Question: In learning SpriteKit so I'm making a scene with 1 buttons. I do not understand the way positions work. What I read was that 0,0 was the bottom left corner and the default anchor point is in the middle of each button '(0.5,0.5)'. The scene is 'scene.scaleMode = .AspectFill'. If I write:
'''
self.playButton.position = CGPointMake(self.playButton.size.width/2,CGRectGetMidY(self.frame))
self.addChild(self.playButton)
'''
I get what is in the screenshot below.
If I set the 'playbutton.position.x' to be 'self.playbutton.size.width/2' then I would assume it would be on the left edge of the screen. Not weirdly somewhat off the screen. I've read the documentation about size for a couple of days now and I still can't seem to understand it. I've also explicitly set:
'''
self.size.width = 768
self.size.height = 1024
'''
Meaning the scene 'size' 'width' and 'height'. Also I have "Use Auto Layout" in the main storyboard checked.

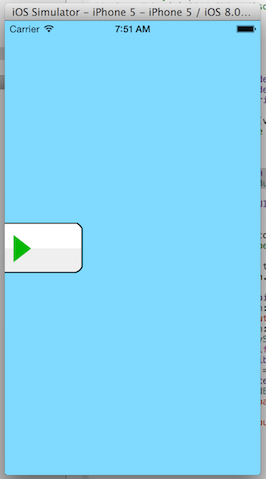
Answer: If you change your scene's scale mode to '.AspectFit' you'll be able to quickly see what the problem is. The resolution you're setting for your scene is a completely different aspect ratio from that of your device. In fact, when I answered your last question, I assumed that your usage of the 768x1024 resolution meant that you were developing for an iPad, for which this is the correct resolution.
On an iPhone with a 4 inch screen, you should be setting the scene's size to be 320x568, and 320x480 for 3.5 inch screens. This can however be simplified by adding this line to the creating of your scene in your view controller. It will set the scene's size to the size of the view controller's view.
'''
scene.size = skView.bounds.size
'''